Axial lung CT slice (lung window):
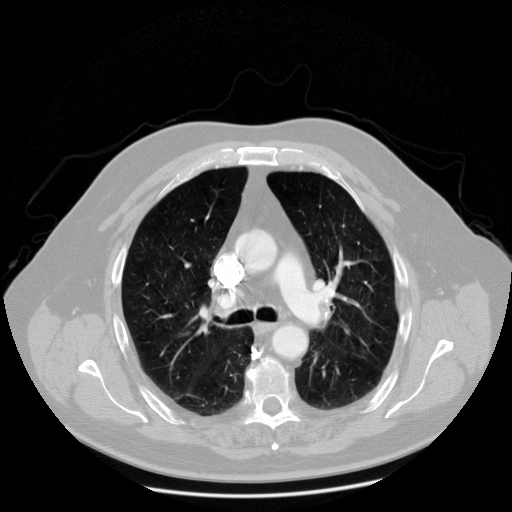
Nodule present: no